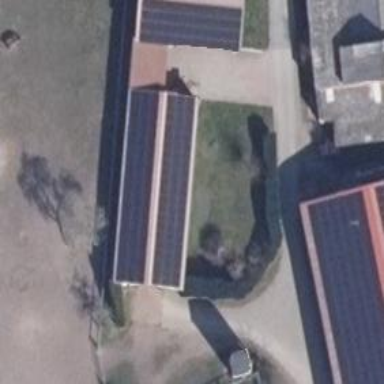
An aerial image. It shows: Solar photovoltaic panel generator producing electricity as small installation.